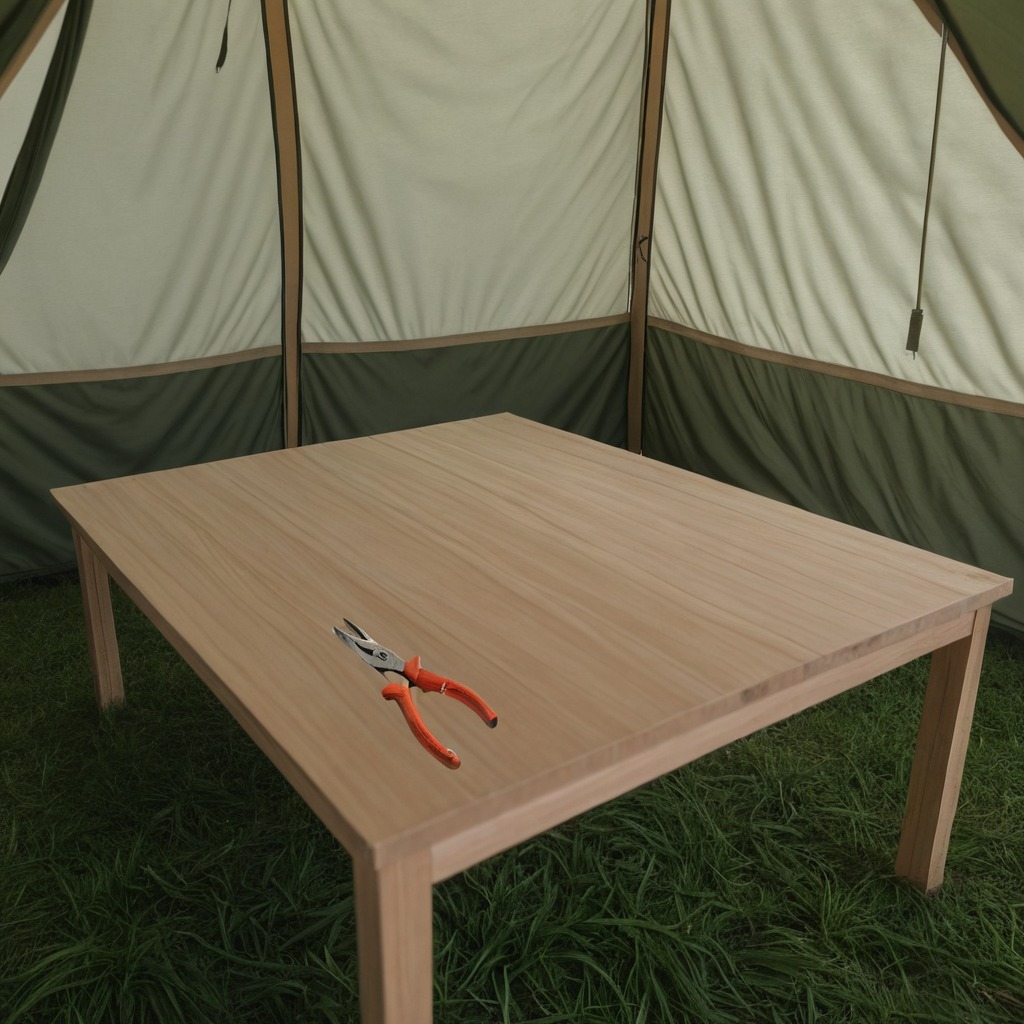
A plier is lying on a wooden table inside a jungle field workshop tent.